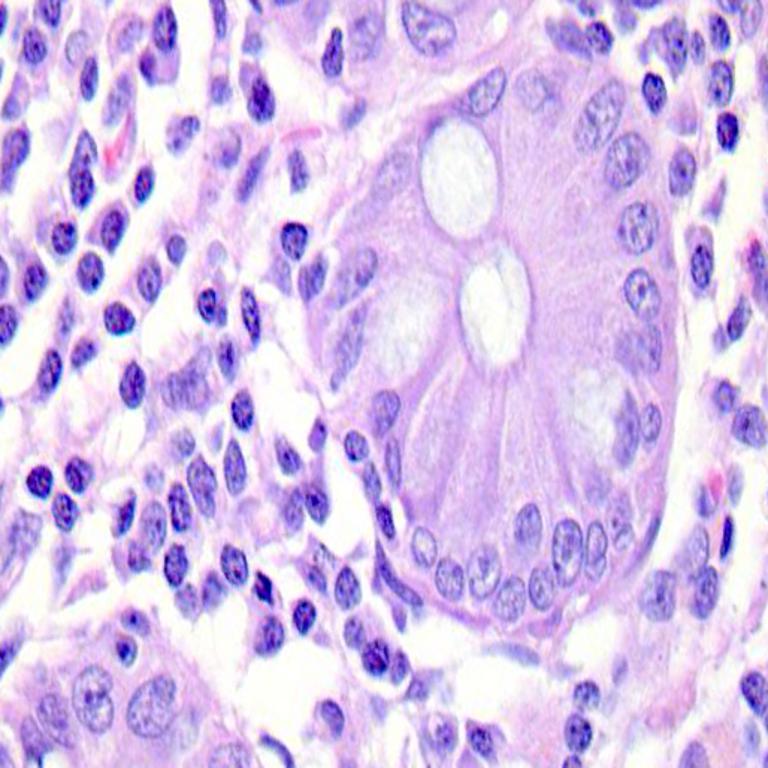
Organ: colon
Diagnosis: benign